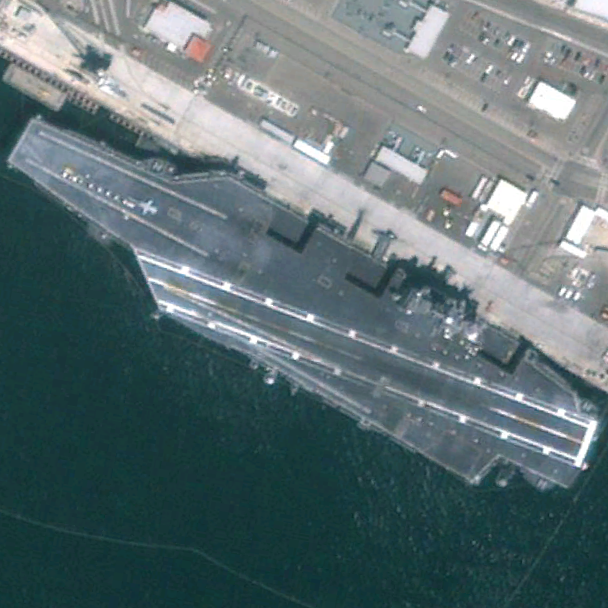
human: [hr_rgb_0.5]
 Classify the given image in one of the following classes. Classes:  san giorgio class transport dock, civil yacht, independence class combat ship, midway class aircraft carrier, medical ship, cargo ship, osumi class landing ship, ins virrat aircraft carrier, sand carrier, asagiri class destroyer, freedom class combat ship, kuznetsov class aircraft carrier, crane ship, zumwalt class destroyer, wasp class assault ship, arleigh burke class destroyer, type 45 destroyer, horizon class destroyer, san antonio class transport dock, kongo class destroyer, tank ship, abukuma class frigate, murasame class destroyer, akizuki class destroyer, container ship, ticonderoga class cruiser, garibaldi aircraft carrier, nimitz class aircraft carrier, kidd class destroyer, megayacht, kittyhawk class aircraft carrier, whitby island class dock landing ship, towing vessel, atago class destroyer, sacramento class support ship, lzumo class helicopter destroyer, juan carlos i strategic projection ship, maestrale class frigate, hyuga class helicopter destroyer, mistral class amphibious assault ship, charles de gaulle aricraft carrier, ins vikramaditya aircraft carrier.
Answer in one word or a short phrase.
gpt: Nimitz class aircraft carrier